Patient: sex M, age 58
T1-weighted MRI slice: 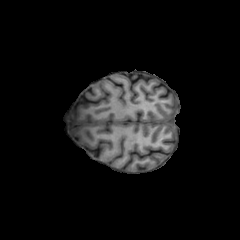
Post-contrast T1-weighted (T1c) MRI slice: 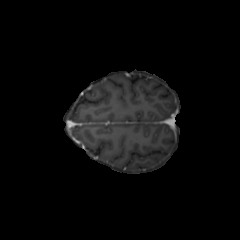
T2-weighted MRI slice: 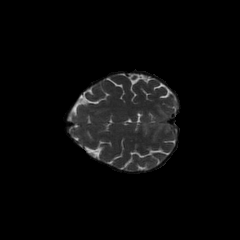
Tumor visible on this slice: no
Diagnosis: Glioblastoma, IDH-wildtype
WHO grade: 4